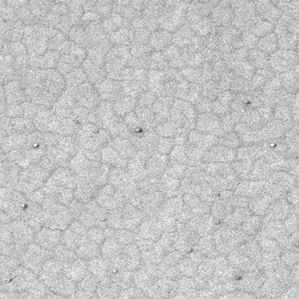
Label: frost